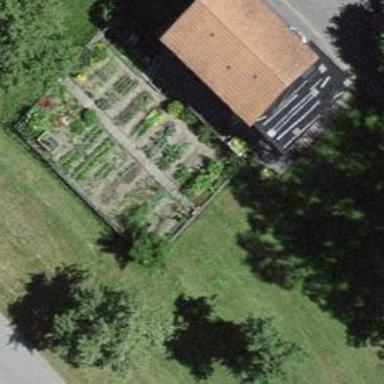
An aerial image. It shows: Barn.